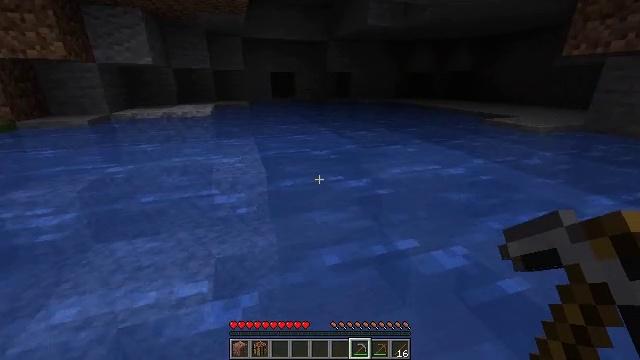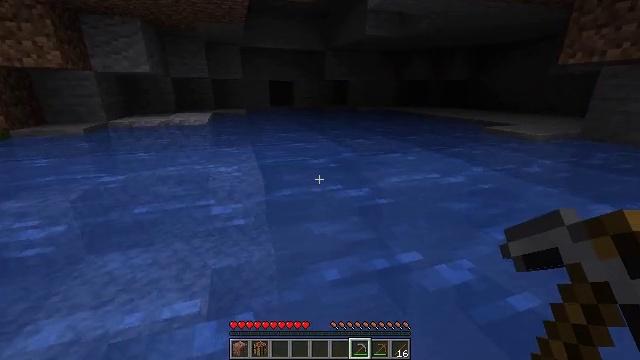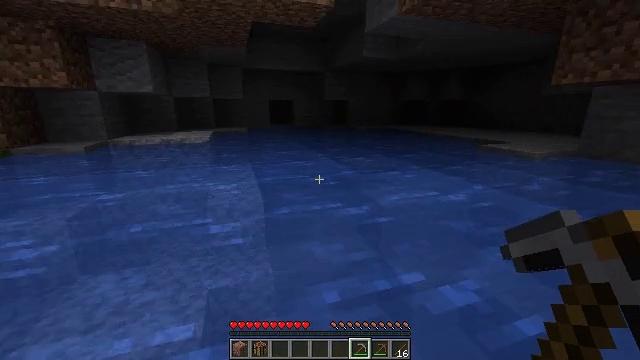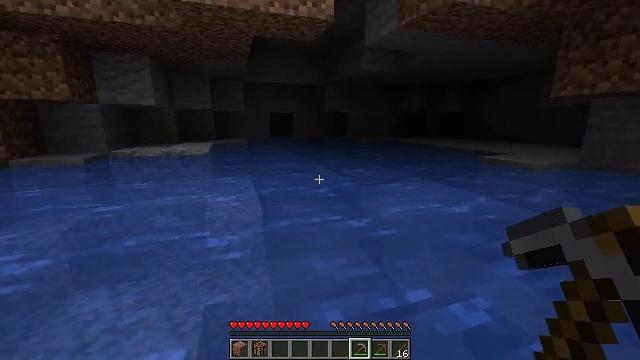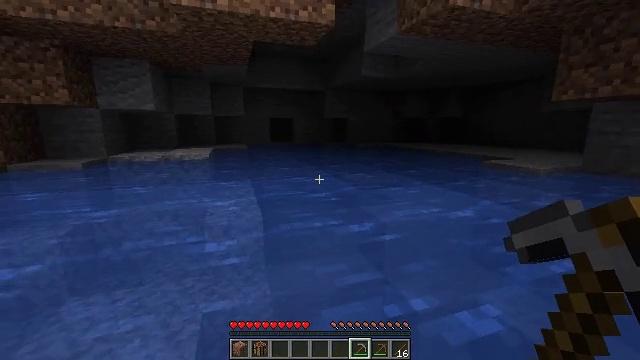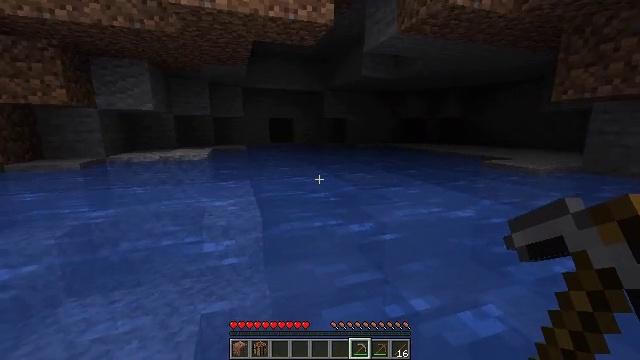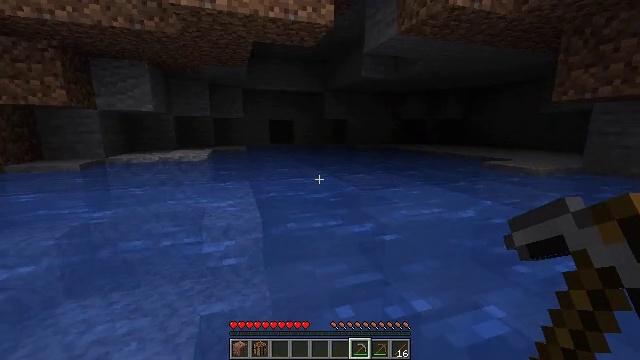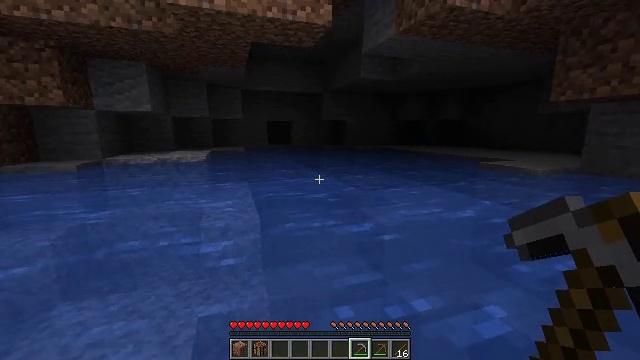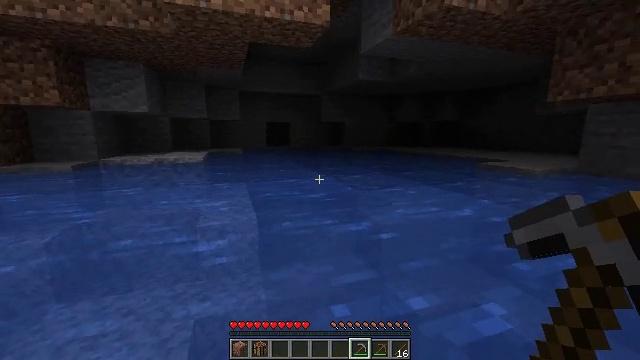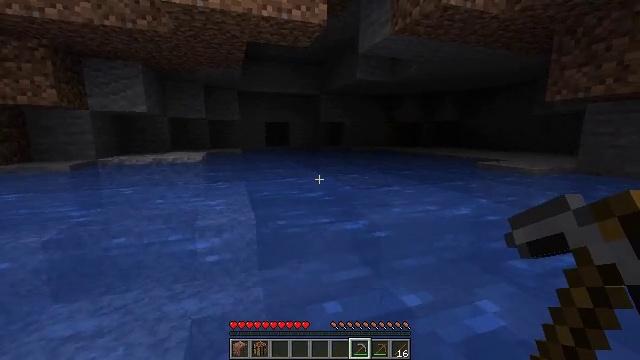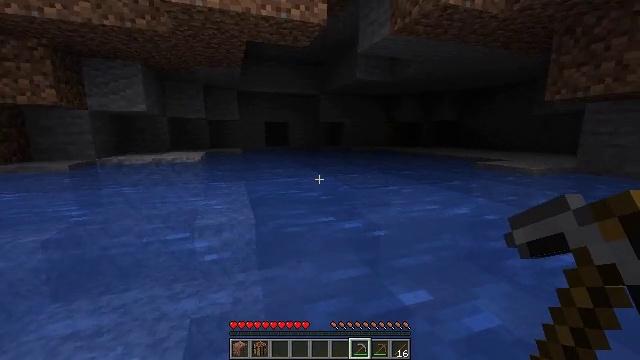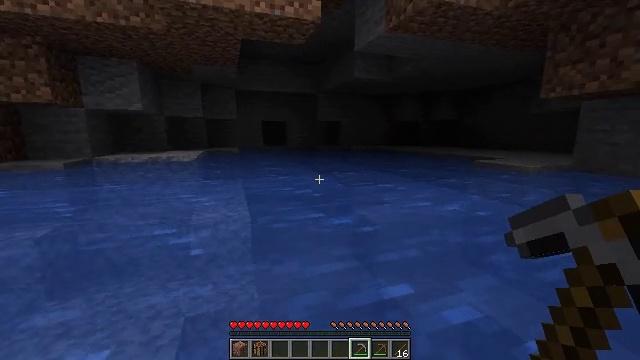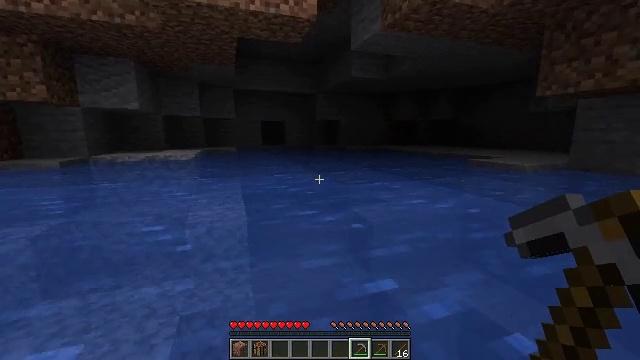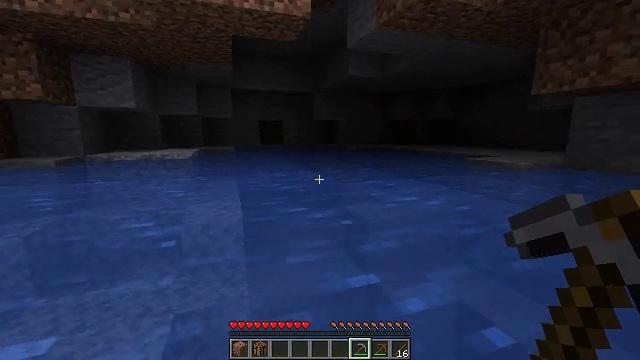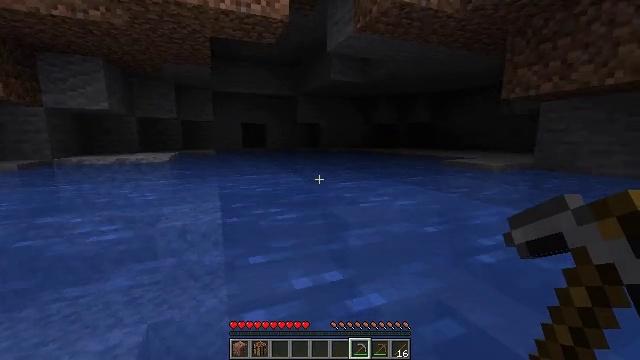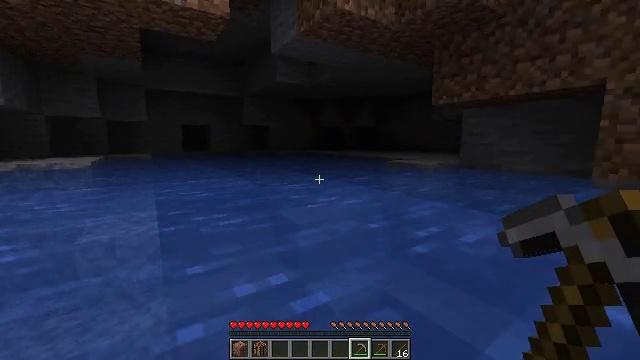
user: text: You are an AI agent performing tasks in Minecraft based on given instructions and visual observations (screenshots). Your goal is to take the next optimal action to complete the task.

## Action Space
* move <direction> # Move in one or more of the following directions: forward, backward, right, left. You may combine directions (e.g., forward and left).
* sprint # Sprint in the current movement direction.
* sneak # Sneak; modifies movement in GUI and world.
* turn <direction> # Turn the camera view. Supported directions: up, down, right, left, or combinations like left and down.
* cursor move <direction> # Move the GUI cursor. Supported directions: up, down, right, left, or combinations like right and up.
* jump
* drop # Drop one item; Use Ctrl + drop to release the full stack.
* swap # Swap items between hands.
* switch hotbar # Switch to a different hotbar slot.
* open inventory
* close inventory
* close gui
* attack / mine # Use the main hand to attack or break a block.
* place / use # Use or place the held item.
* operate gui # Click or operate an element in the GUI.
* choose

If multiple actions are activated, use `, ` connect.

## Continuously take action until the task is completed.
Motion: motion action
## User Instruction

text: Mine the birch log from the tree.
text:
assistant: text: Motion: turn up
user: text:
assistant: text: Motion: turn up
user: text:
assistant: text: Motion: turn up
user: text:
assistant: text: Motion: turn up
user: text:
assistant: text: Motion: no_op
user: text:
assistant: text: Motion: no_op
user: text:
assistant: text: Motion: no_op
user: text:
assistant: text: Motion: move right
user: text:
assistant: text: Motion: move right
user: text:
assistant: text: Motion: move right
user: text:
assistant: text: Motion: move right
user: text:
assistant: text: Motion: move right
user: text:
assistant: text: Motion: move right
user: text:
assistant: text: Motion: move right, turn right
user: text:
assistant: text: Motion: move right, turn right
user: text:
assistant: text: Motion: move right, turn right
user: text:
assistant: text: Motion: move right, turn right
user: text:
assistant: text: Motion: move forward and move right, turn right
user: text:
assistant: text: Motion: move forward and move right, turn right, jump
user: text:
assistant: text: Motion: move forward and move right, turn right, jump
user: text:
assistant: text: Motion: move forward and move right, turn right, jump
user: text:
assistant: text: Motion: move forward and move right, turn right, jump
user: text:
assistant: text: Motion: move forward and move right, turn right, jump
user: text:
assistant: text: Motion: move forward and move right, jump
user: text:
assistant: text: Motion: move forward and move right, jump
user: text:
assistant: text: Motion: move forward and move right, jump
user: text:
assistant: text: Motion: move forward and move right, turn down, jump
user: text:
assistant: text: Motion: move forward and move right, jump
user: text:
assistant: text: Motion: move forward and move right, jump
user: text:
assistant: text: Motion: move forward and move right, jump